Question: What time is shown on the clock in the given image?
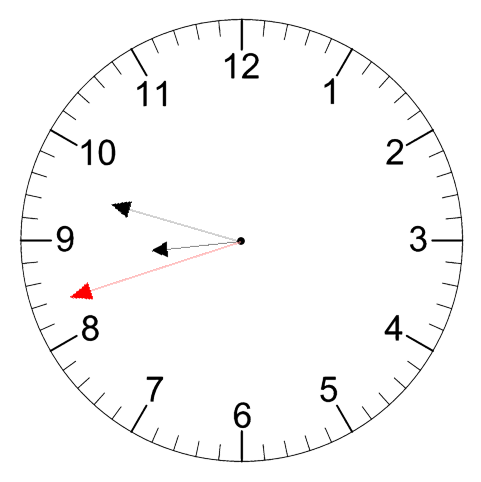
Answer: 08:47:42